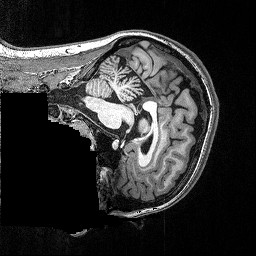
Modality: T1w
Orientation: sagittal
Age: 22
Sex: female
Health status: ill
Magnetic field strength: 3 T
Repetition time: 2.53 s
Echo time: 0.00331 s